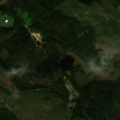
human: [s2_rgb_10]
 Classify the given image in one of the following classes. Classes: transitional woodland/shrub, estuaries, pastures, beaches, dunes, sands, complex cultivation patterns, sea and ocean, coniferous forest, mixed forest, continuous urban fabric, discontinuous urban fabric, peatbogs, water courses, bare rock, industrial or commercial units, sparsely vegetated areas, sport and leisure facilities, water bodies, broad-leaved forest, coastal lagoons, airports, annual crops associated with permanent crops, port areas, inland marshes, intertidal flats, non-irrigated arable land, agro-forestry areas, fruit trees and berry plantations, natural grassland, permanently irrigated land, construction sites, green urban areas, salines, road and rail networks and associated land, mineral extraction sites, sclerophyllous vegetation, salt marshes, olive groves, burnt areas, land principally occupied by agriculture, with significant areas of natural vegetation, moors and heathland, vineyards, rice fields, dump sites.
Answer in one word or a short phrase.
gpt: non-irrigated arable land, coniferous forest, mixed forest, transitional woodland/shrub